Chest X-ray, PA view. Patient: 50 years old, sex M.
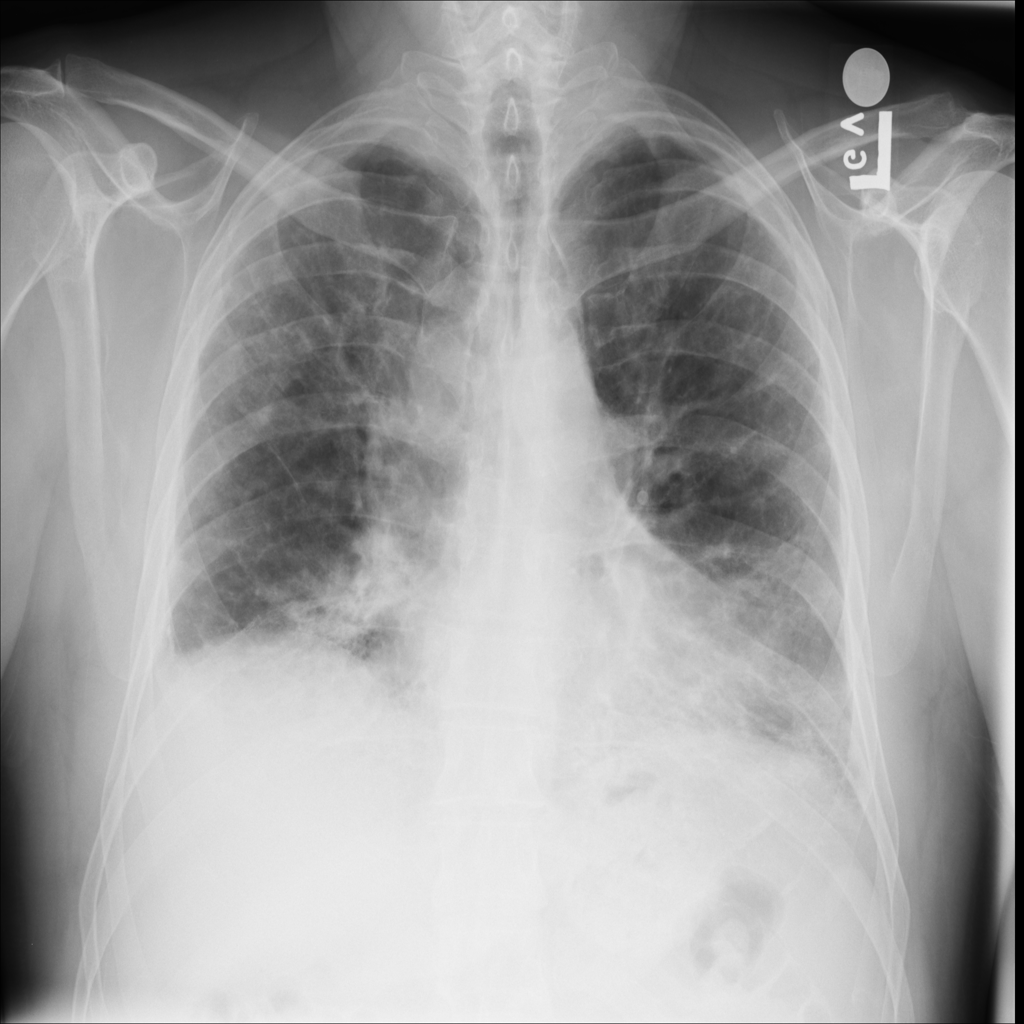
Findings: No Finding